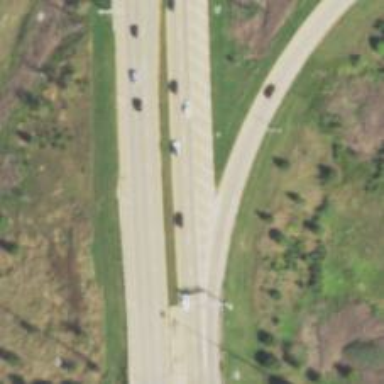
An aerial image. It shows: Embankment along trunk highway.